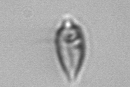
Label: Oxytoxum